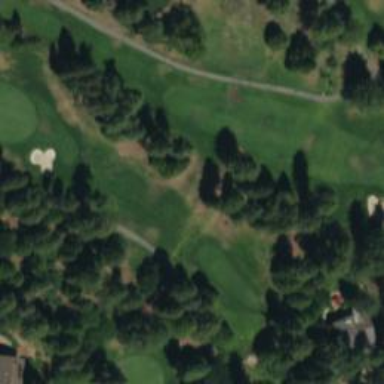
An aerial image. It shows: Area with grass used as rough in golf course.